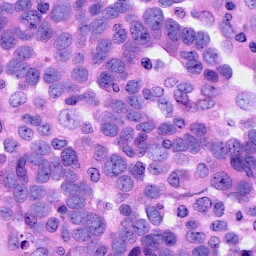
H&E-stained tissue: Ovarian